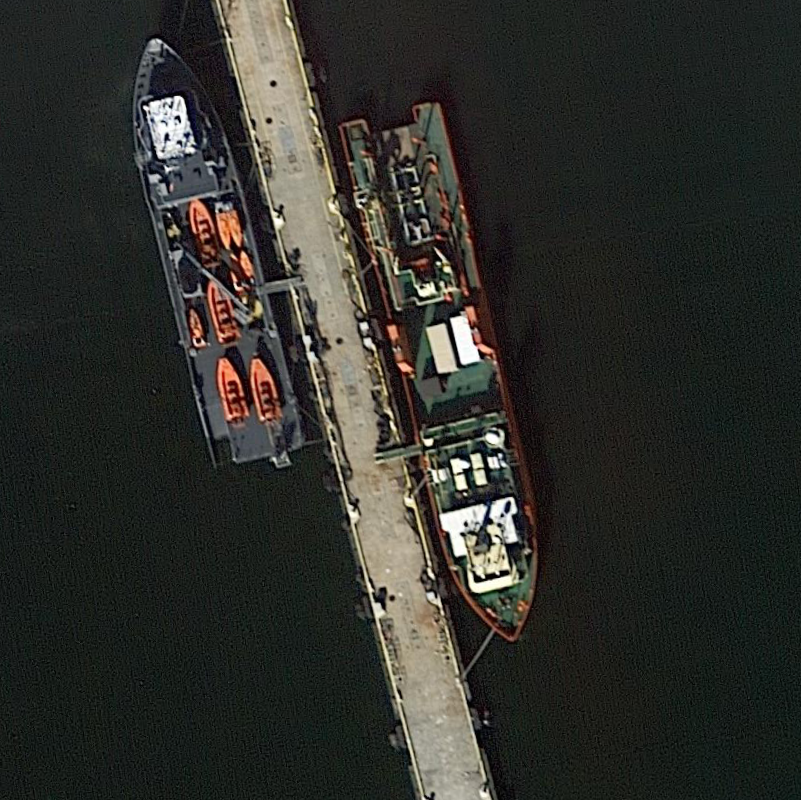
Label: civil